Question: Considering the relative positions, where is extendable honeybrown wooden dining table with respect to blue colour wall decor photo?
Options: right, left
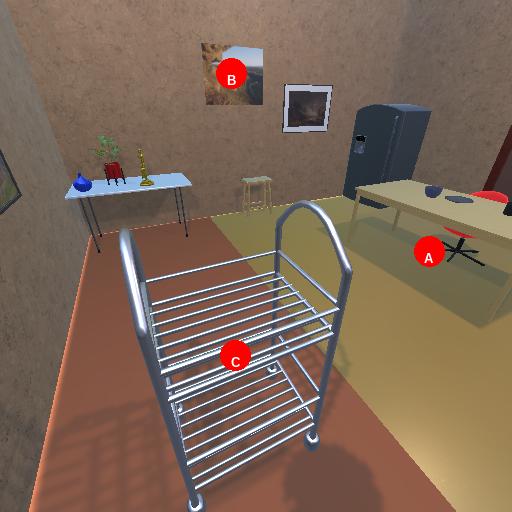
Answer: right